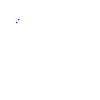
Particle: proton